Question: My site has downloadable products which are MP4 files. On completion of an order the files are available to download in the customer account area as usual.
When I download the file in Chrome it downloads without a problem (in Safari it only plays in the browser, which is weird).
But the problem is Firefox. When I click a download link I get this:

I've also tried it in IE6 - where it downloads, but in an unrecognised format.
I think it's probably to do with how the browser encodes the files, but I'm not sure. It looks as though an MP4 file has been opened as a plain text document. Is there a way that Magento can ensure that it opens the file to download as an MP4?
Any help would be much, much appreciated!
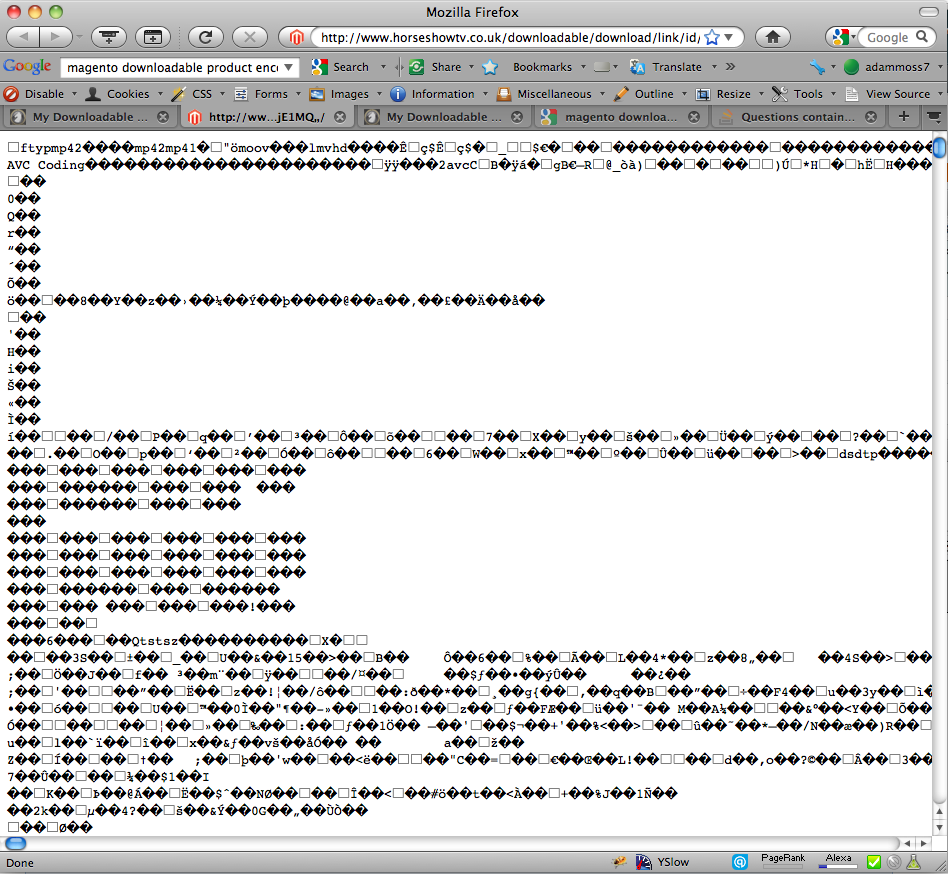
Answer: I managed to get it working by changing admin settings:
Go to:
Under Use Content-Disposition change the 'inline' value to 'attachment'
The file now downloads properly in Firefox when I click on the download link